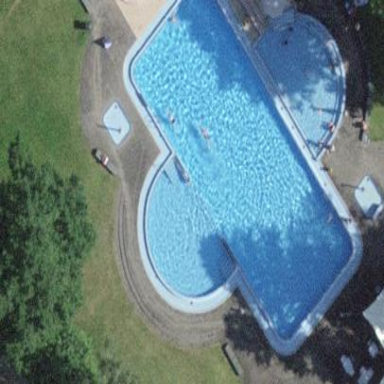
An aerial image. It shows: Swimming pool located in leisure land.